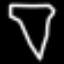
Label: diamond